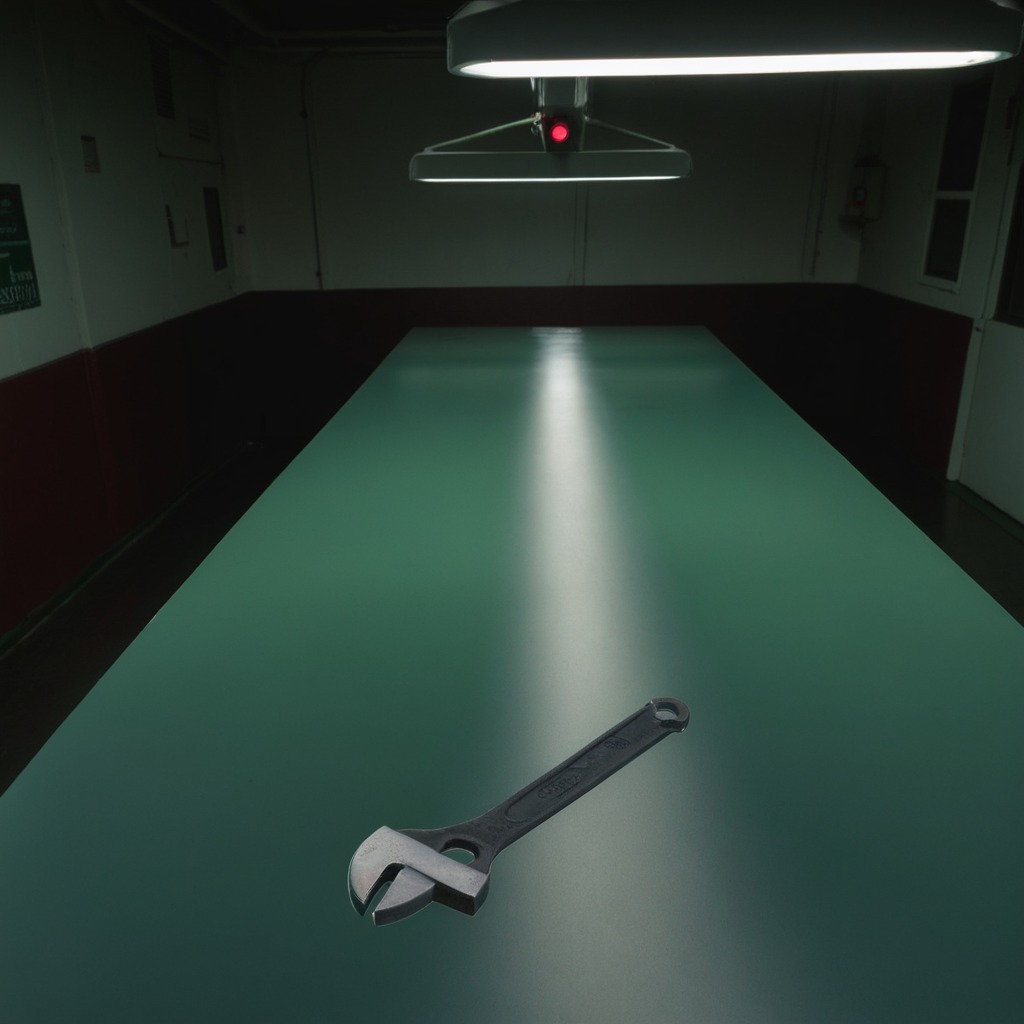
A wrench is lying on a clean empty table in a railway signal maintenance room lit by harsh overhead fluorescents.